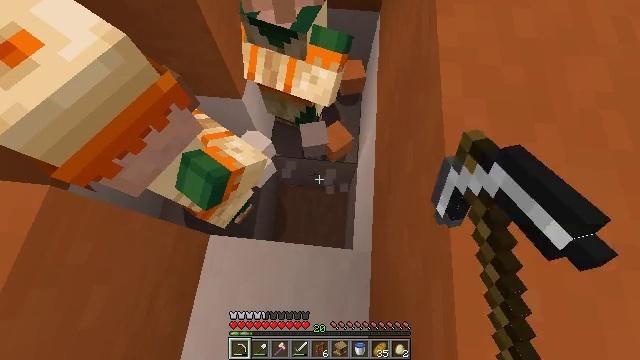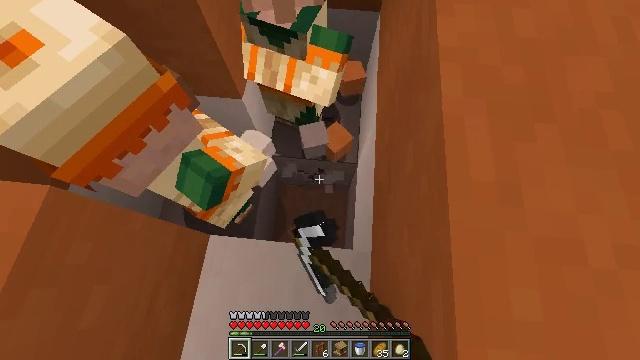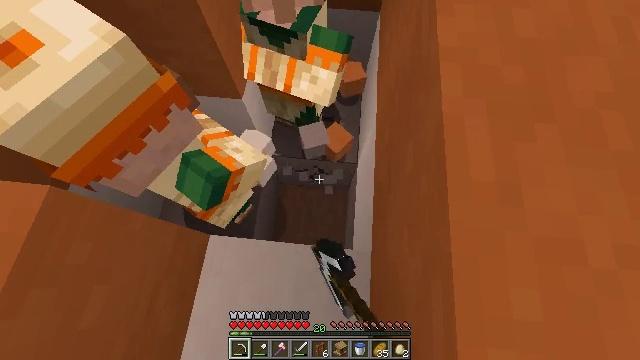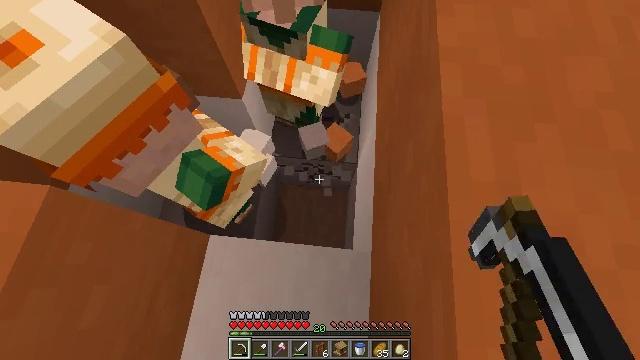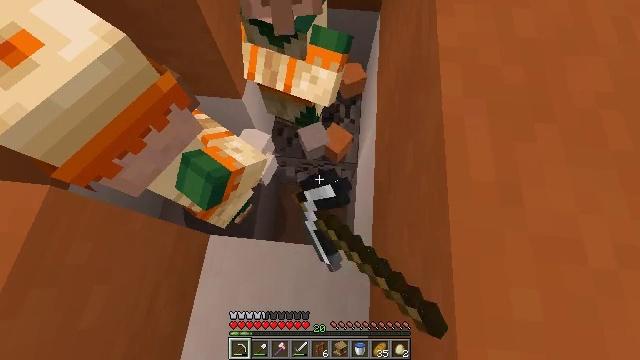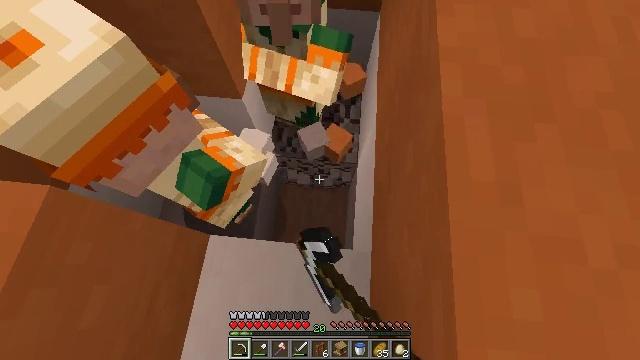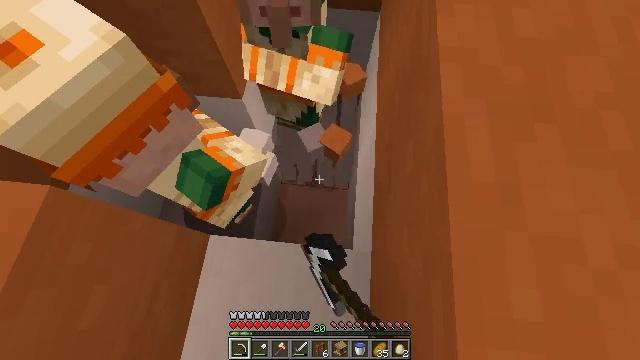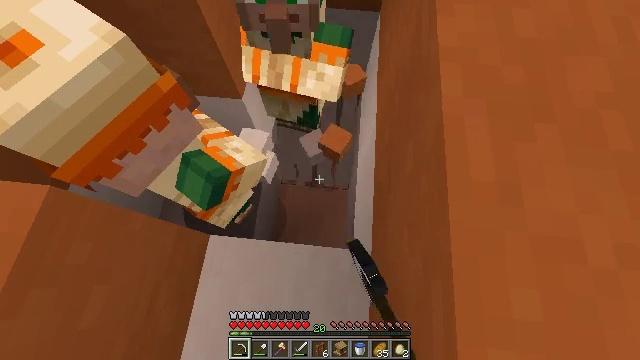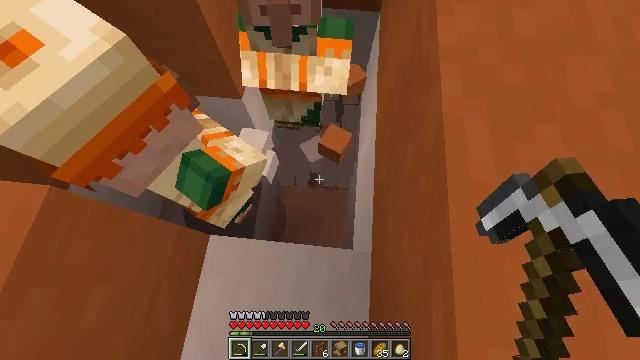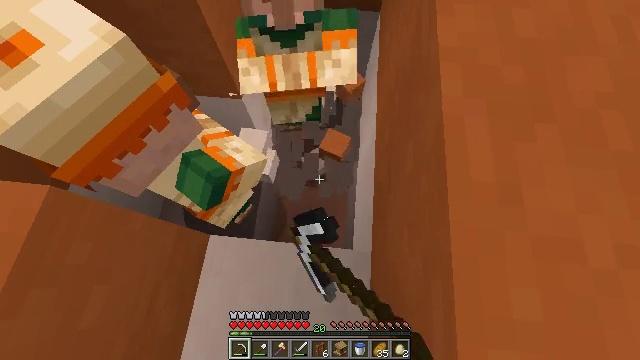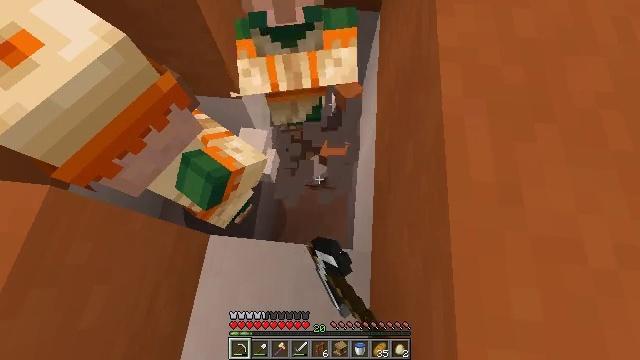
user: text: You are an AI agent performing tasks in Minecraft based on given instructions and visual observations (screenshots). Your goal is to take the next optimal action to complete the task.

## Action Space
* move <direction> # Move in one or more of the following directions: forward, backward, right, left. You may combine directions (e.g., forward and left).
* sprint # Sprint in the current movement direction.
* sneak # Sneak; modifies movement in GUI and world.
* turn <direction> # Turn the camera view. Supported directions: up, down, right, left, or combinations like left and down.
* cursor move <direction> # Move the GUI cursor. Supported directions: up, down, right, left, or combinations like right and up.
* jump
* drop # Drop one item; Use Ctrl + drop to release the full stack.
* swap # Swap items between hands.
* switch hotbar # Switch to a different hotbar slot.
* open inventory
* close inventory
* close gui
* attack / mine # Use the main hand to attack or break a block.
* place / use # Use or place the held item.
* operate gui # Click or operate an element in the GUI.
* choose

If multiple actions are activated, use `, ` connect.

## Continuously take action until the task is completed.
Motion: motion action
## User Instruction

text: Gather light gray terracotta from the ground.
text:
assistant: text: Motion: attack / mine
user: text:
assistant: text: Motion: attack / mine
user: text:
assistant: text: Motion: attack / mine
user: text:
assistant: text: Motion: attack / mine
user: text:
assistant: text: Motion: attack / mine
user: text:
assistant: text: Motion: attack / mine
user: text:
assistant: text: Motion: attack / mine
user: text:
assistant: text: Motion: attack / mine
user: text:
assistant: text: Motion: attack / mine
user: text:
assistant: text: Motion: attack / mine
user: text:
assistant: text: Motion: no_op